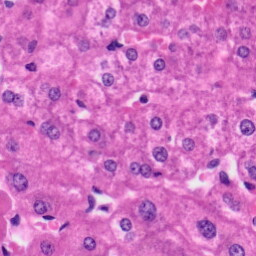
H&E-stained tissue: Liver